Aerial crown-view tile of a tropical tree (Barro Colorado Island, Panama), acquired 20250414:
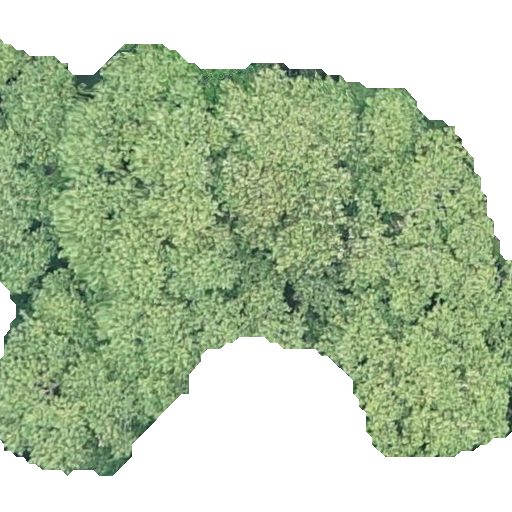
Species: Hieronyma alchorneoides
GBIF accepted scientific name: Hieronyma alchorneoides
Crown area: 301.526 m²